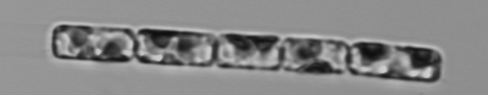
Label: Guinardia_delicatula